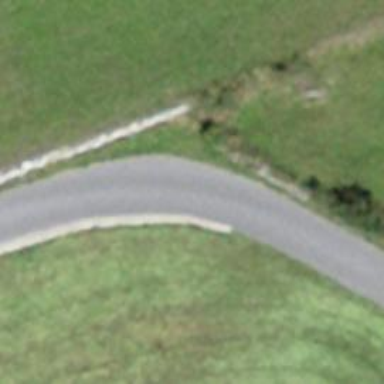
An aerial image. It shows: Unclassified road with asphalt surface.